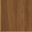
Piece: xx